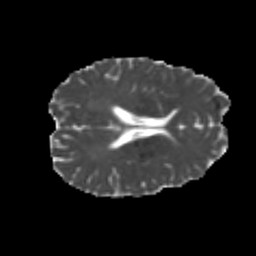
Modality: MD
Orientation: axial
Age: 22
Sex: male
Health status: healthy
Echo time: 0.074 s